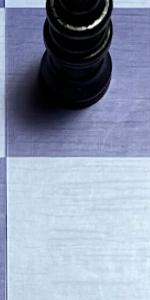
Label: Empty